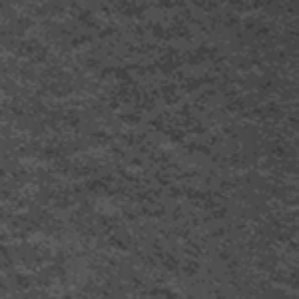
Label: frost